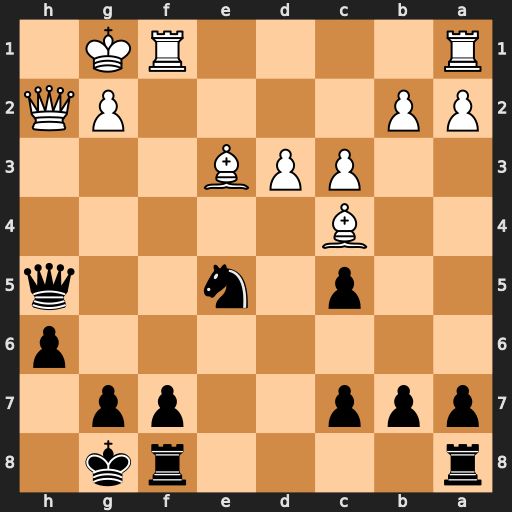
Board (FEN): r4rk1/ppp2pp1/7p/2p1n2q/2B5/2PPB3/PP4PQ/R4RK1
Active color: b
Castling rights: -
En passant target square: -
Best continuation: Qxh2+ Kxh2 Ng4+ Kg1 Nxe3